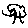
Label: tree